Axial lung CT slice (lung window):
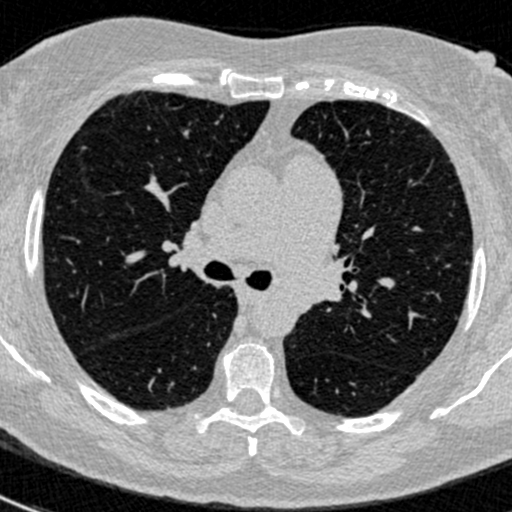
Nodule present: no